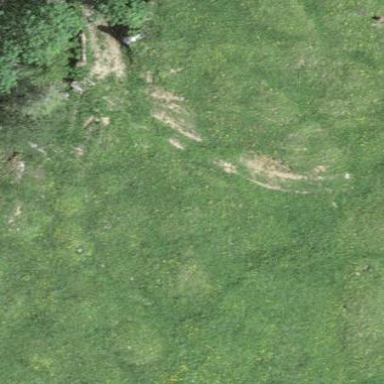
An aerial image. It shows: Beautiful meadow.